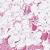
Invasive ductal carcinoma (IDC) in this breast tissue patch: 0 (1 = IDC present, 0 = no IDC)